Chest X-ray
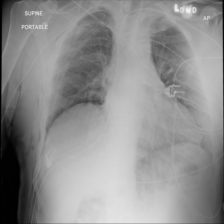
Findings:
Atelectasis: negative
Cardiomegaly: negative
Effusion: negative
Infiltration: negative
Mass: positive
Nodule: negative
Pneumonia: negative
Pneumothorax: positive
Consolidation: negative
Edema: negative
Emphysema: negative
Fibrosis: negative
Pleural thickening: negative
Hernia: negative